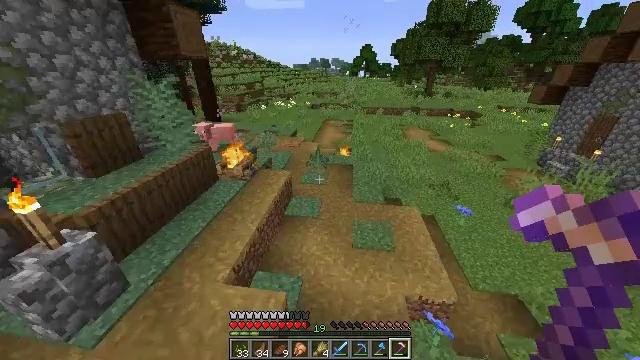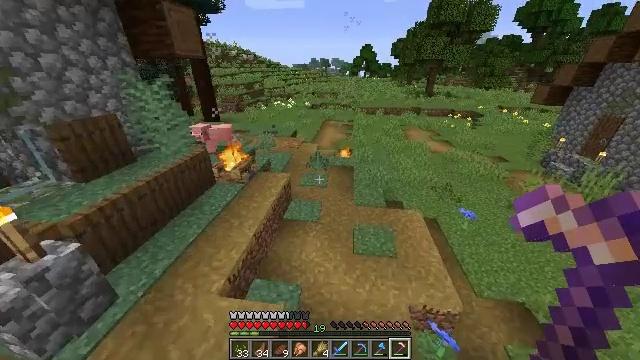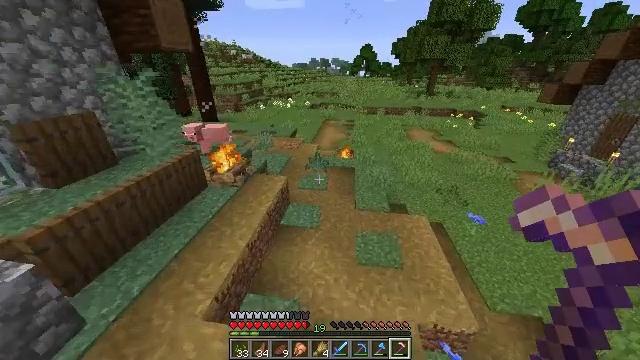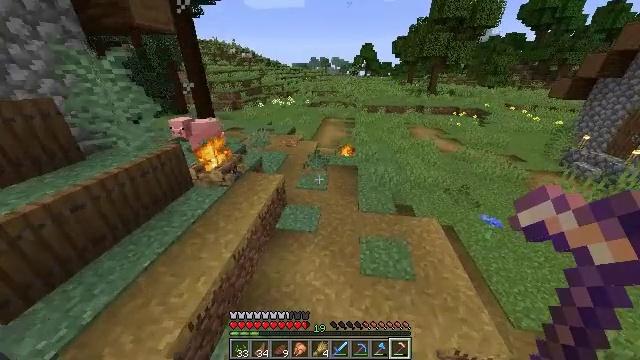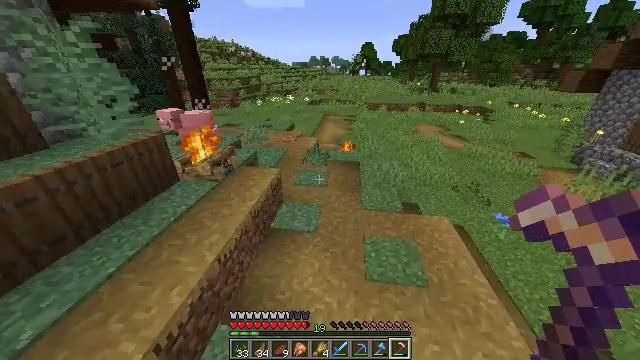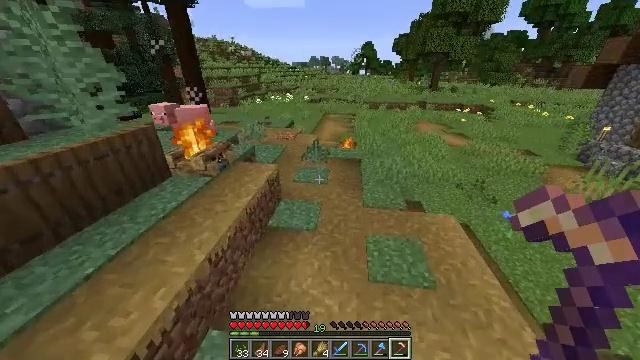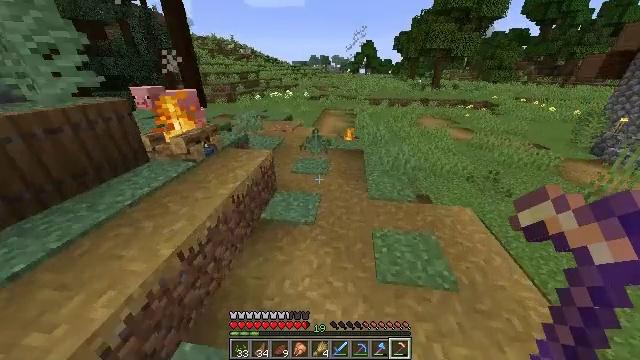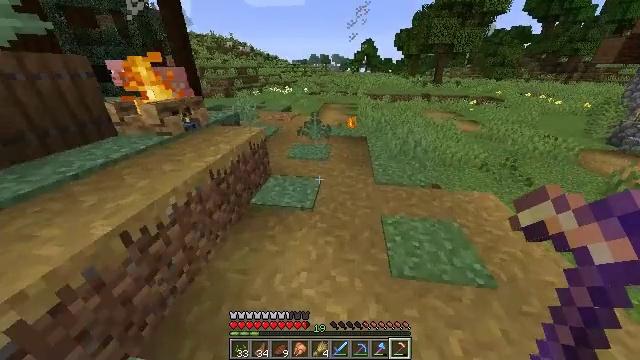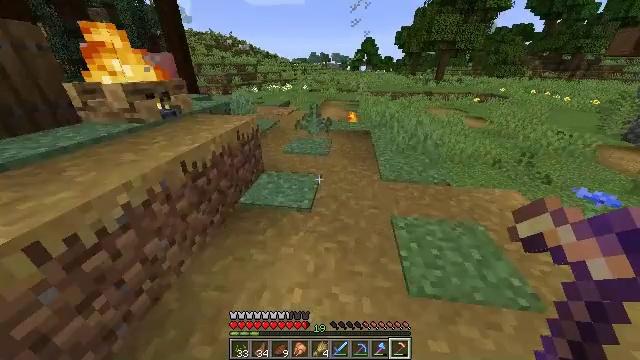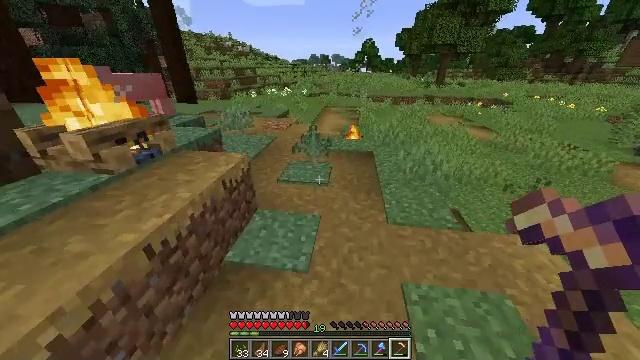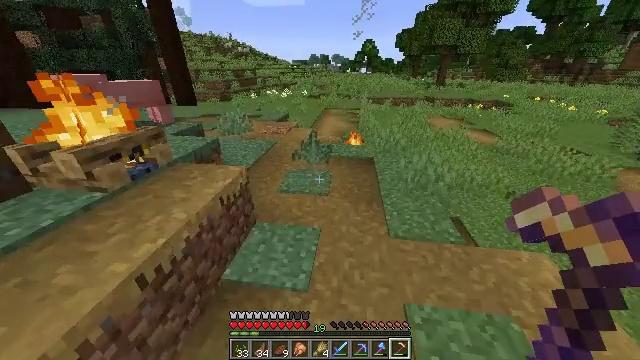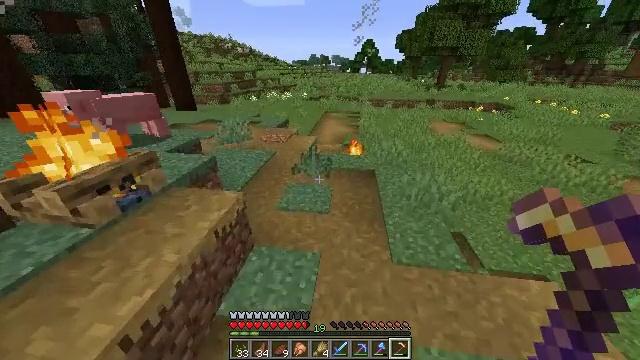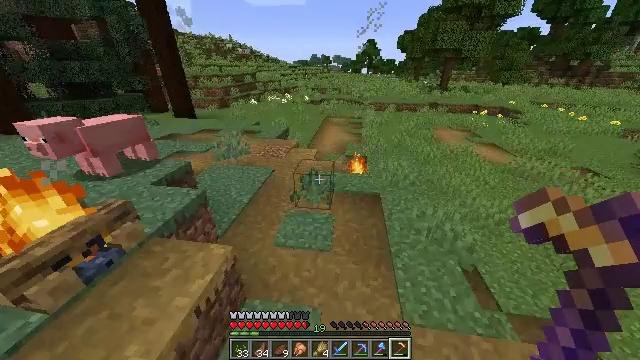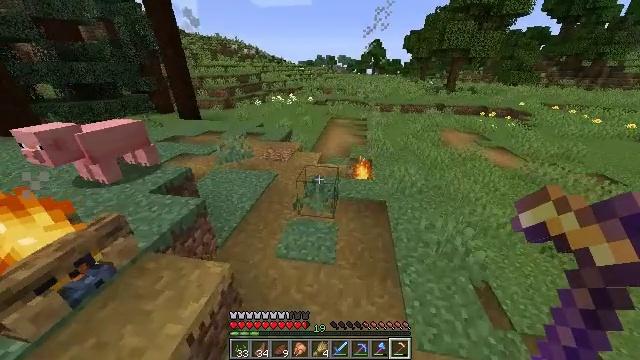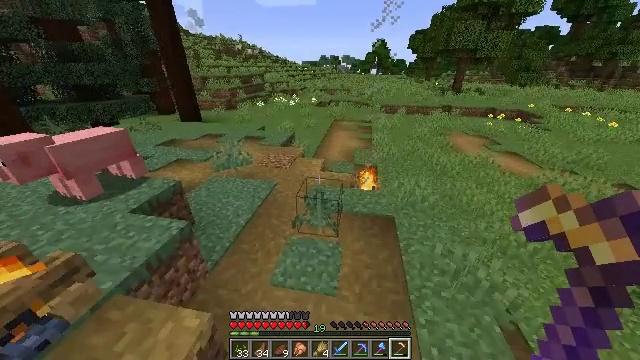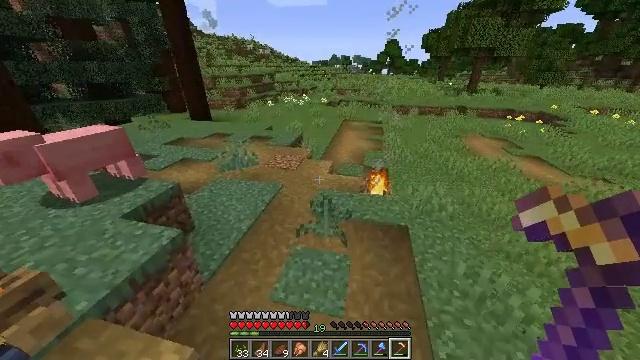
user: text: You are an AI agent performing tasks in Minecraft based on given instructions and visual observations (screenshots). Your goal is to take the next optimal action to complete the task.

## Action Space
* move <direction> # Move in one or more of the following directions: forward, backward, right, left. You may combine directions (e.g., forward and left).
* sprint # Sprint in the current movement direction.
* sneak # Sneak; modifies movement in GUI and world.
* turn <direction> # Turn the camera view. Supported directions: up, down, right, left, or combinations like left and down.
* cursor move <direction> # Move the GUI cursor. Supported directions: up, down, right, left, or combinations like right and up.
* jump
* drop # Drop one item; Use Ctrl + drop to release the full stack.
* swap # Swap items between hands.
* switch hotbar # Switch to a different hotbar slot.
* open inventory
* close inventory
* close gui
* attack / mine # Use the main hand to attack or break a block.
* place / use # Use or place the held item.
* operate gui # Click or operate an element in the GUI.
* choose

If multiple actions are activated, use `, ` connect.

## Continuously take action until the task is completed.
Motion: motion action
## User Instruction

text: Disassemble the powered rail from the track.
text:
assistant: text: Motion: move forward, jump
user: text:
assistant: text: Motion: move forward, jump
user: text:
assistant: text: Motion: move forward, jump
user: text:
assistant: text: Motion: move forward, jump
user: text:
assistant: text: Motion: move forward, jump
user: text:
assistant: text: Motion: move forward, jump
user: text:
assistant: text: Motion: move forward, jump
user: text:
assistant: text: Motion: move forward, jump
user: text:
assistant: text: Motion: move forward, sprint, jump
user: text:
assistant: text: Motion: move forward, sprint, jump
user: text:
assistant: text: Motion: move forward, sprint, jump
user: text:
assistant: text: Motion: move forward, jump
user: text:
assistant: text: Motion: move forward, turn left, jump
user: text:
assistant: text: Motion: move forward, jump
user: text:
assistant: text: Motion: move forward, turn left, jump
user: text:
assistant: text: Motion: move forward, turn left, jump
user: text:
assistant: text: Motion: move forward, turn left, jump
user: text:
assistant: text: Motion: move forward, turn left, jump
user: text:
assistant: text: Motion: move forward, sprint, turn left, jump
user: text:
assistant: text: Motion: move forward, sprint, turn left, jump
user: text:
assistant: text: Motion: move forward, sprint, turn left, jump
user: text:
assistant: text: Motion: move forward, sprint, turn left, jump
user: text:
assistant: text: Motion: move forward, turn left, jump
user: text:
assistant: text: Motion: move forward, turn left, jump
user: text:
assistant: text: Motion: move forward, turn left, jump
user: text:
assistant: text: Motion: move forward, turn left and up, jump
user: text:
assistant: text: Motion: move forward, turn left and up, jump
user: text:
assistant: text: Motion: move forward, turn left and up, jump
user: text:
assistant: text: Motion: move forward, turn left, jump
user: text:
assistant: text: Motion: move forward, jump